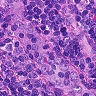
Metastatic tissue present: no